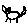
Label: cat